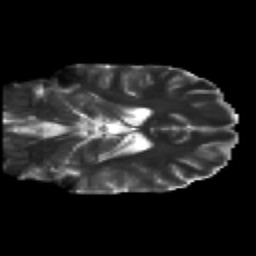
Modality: T2w
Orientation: coronal
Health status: healthy
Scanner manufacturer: siemens
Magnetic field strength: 3 T
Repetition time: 12 s
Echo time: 0.092 s